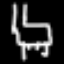
Label: chair